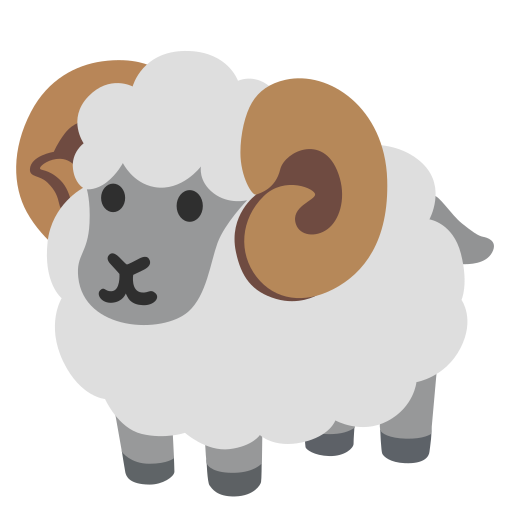
Emoji: 🐏